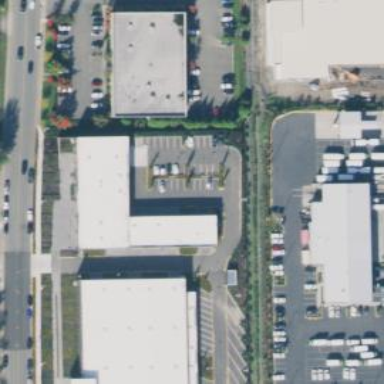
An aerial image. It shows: Building housing car repair shop.